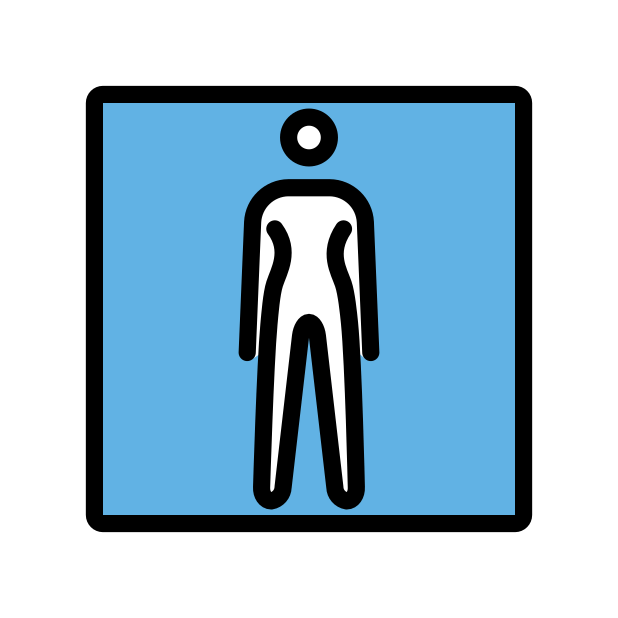
Emoji: 🚺
Name: womens symbol
Unicode: 0x1f6ba